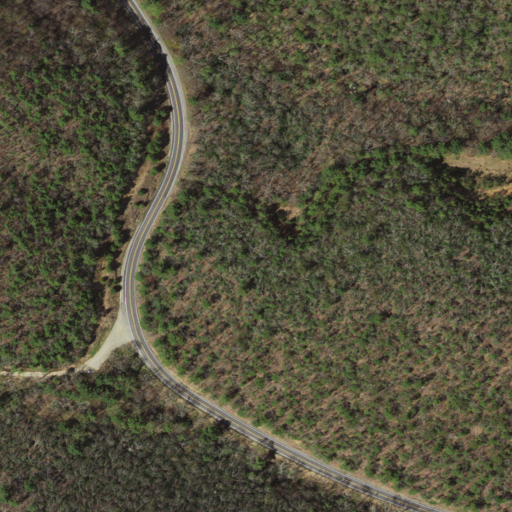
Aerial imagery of gap in Virginia named Dry Run Gap containing mixed forest, deciduous forest, open development, low intensity development, and medium intensity development